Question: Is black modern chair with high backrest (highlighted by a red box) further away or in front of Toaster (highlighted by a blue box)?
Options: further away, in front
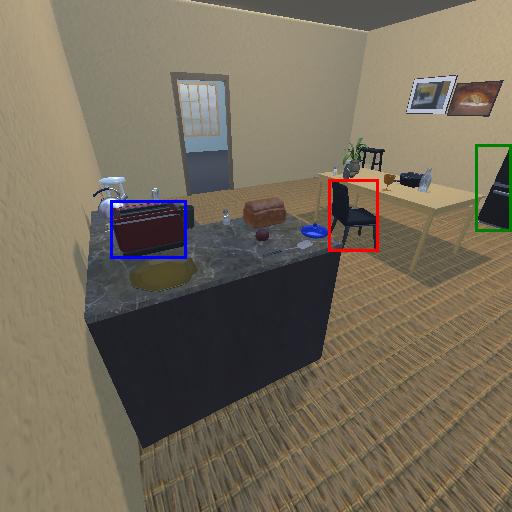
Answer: further away